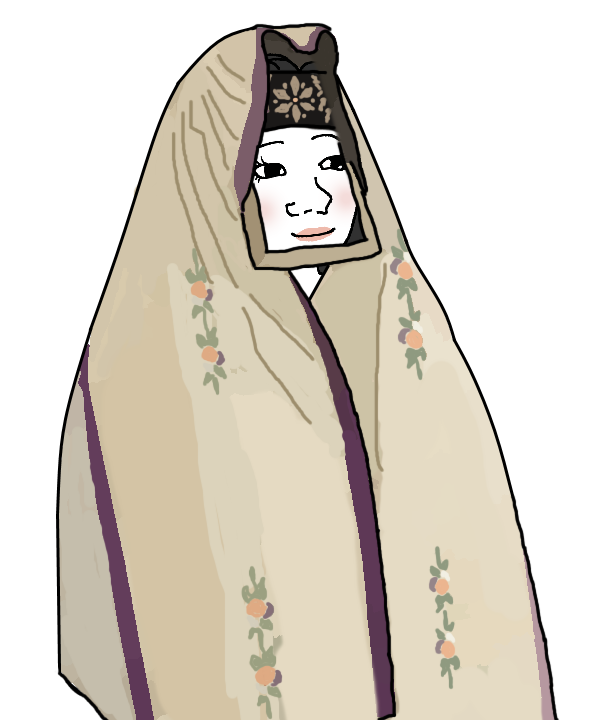
Label: 5_Trad_Wife